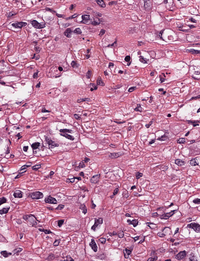
Tumor epithelial tissue: yes
Tumor-associated stroma tissue: yes
Normal tissue: no